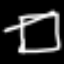
Label: square